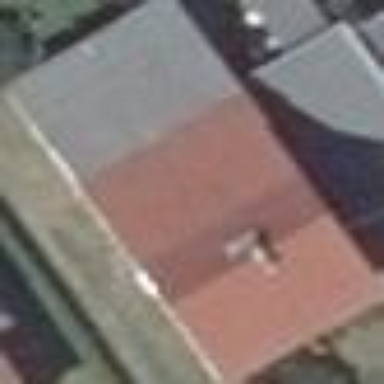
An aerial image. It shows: Detached building with gabled roof covered in red roof tiles.